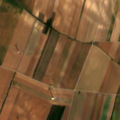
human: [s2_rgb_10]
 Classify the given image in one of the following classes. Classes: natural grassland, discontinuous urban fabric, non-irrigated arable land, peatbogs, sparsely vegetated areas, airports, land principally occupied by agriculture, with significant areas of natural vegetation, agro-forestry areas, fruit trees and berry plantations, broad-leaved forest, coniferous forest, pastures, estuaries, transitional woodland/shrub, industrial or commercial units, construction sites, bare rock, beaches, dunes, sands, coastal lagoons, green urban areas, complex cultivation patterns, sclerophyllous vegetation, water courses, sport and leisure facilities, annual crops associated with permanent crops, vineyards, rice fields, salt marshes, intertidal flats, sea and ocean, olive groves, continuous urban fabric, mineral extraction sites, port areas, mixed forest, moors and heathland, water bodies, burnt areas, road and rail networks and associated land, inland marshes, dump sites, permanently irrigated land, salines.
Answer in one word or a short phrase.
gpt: non-irrigated arable land, vineyards